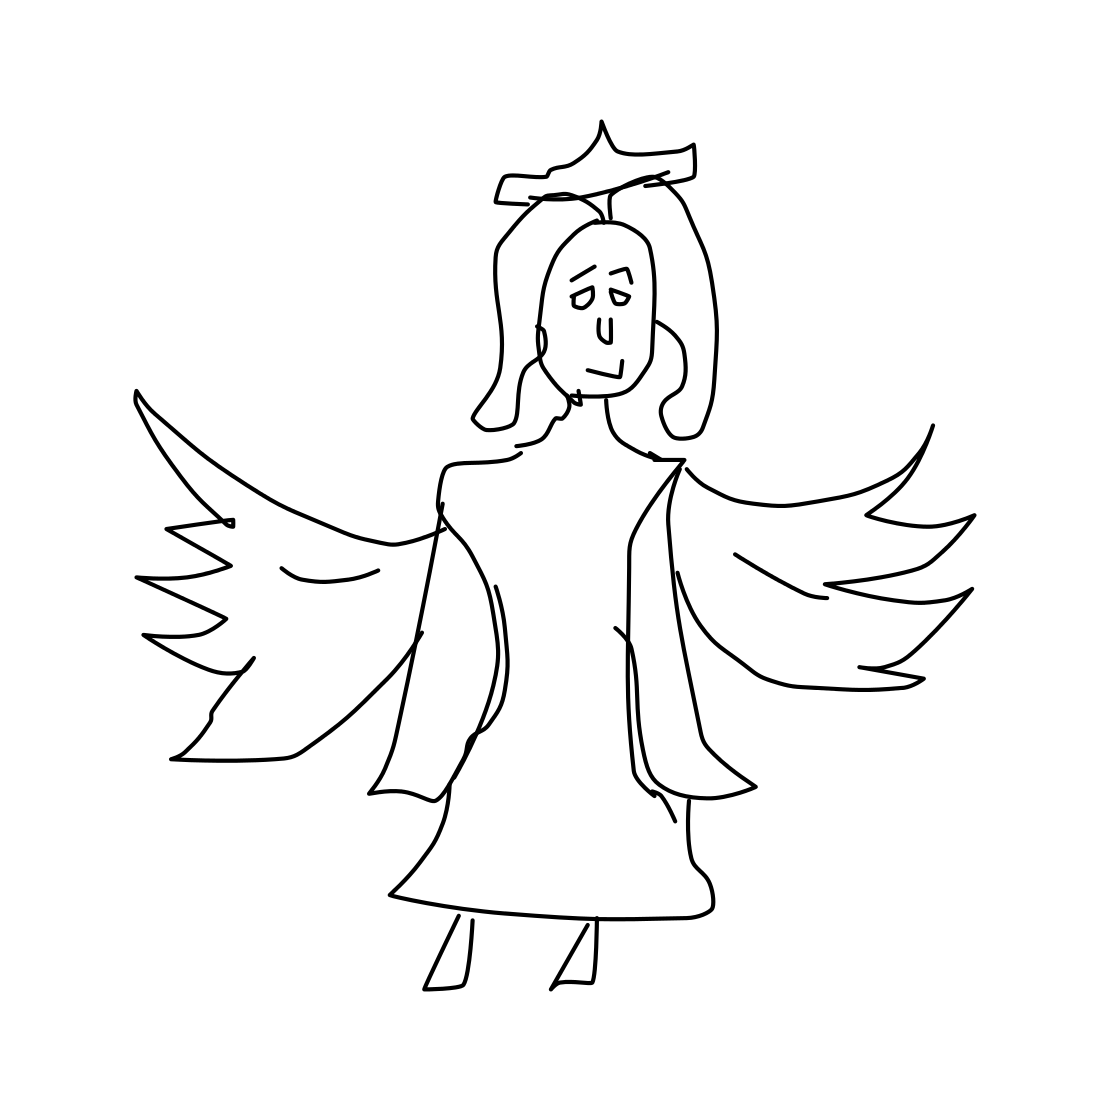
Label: angel